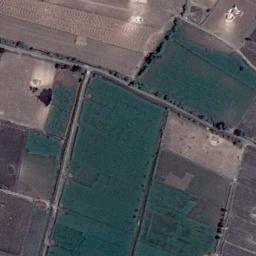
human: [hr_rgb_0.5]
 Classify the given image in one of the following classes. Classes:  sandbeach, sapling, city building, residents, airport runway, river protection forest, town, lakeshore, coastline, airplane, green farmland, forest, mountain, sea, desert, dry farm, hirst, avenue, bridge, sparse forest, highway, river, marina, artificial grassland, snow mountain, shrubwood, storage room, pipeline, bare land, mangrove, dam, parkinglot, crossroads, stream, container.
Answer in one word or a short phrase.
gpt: green farmland